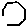
Label: hexagon